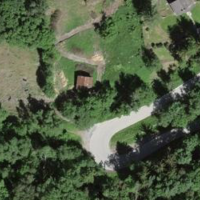
EUNIS habitat code: 44
Species observed at this site:
Urtica dioica